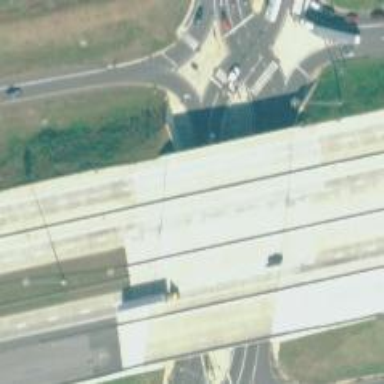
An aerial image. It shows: Bridge.